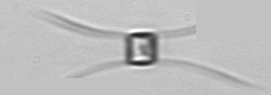
Label: Chaetoceros_similis